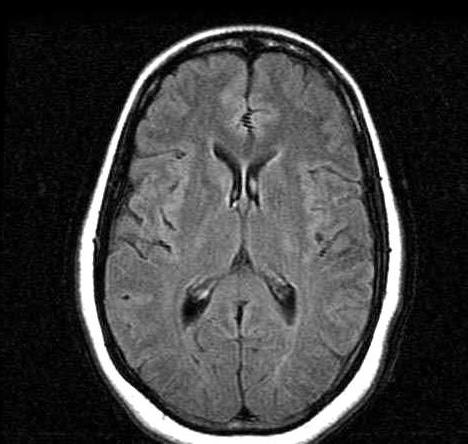
Label: notumor